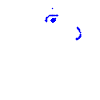
Particle: electron